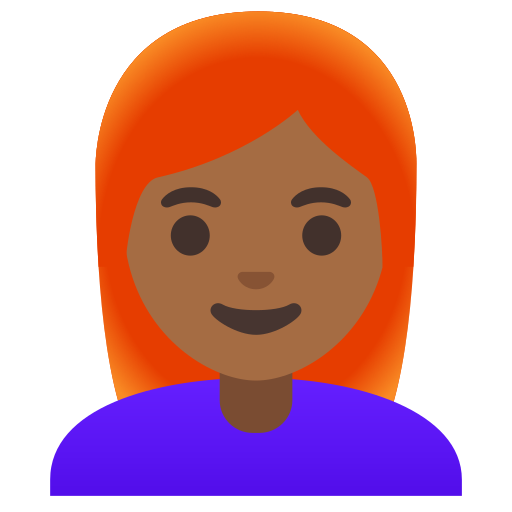
Emoji: 👩🏾‍🦰